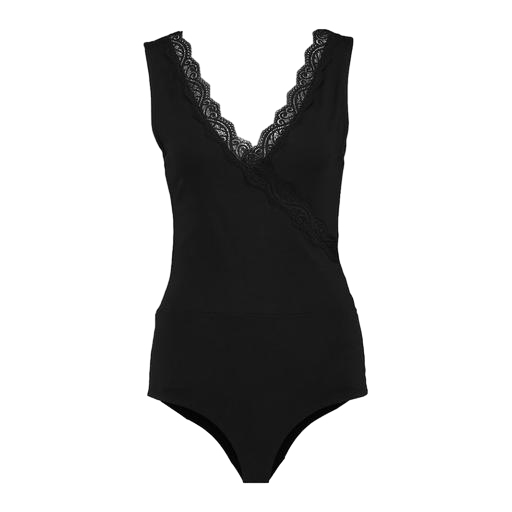
black plunge bodysuit, black curve cami rib lace, black leotard lace, white background